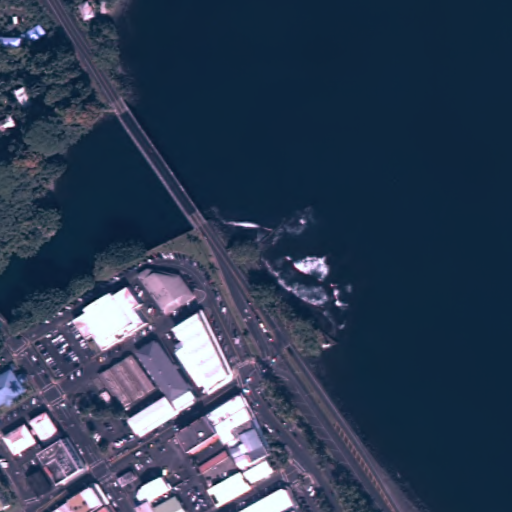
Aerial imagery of point in Hawaii named Mokupane Point containing only unknown